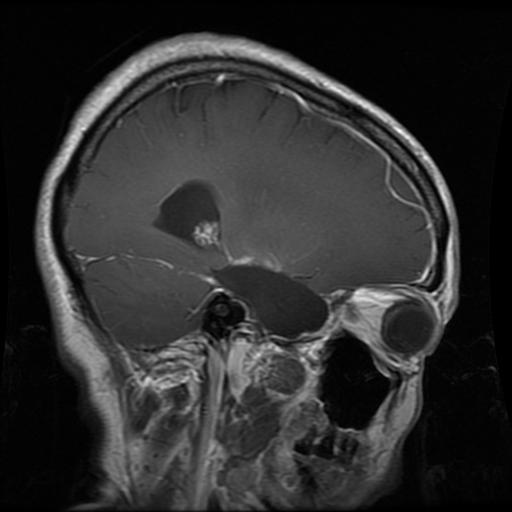
Label: glioma